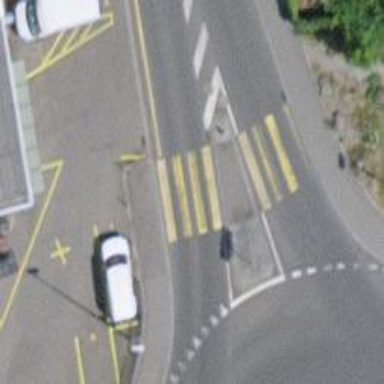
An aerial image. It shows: Traffic island located on footway.